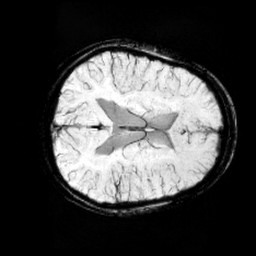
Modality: minIP
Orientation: axial
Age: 11
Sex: female
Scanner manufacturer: siemens
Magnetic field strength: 3 T
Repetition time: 0.027 s
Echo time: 0.02 s